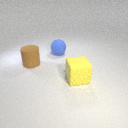
large blue rubber sphere to the left of large yellow rubber cube